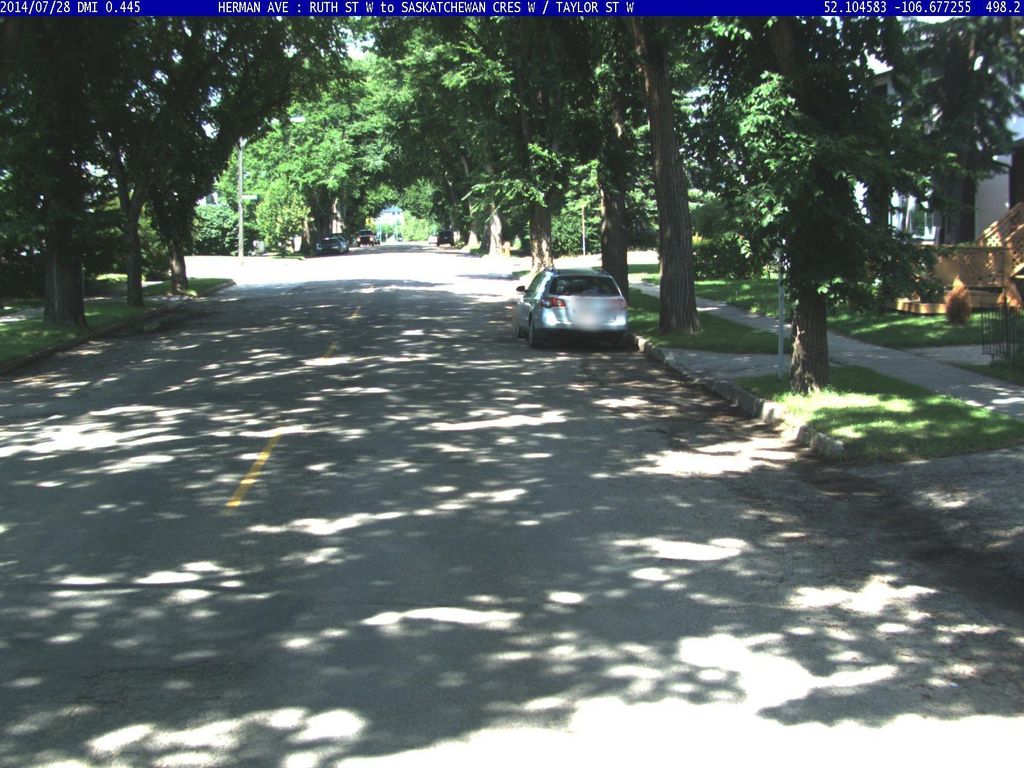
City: saskatoon